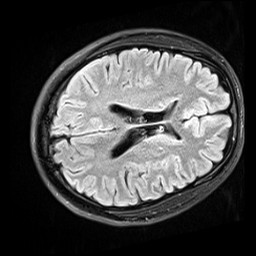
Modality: FLAIR
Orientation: axial
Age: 22
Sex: male
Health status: healthy
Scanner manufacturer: siemens
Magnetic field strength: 3 T
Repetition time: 9 s
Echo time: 0.088 s